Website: crate-barrel
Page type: orders-overview
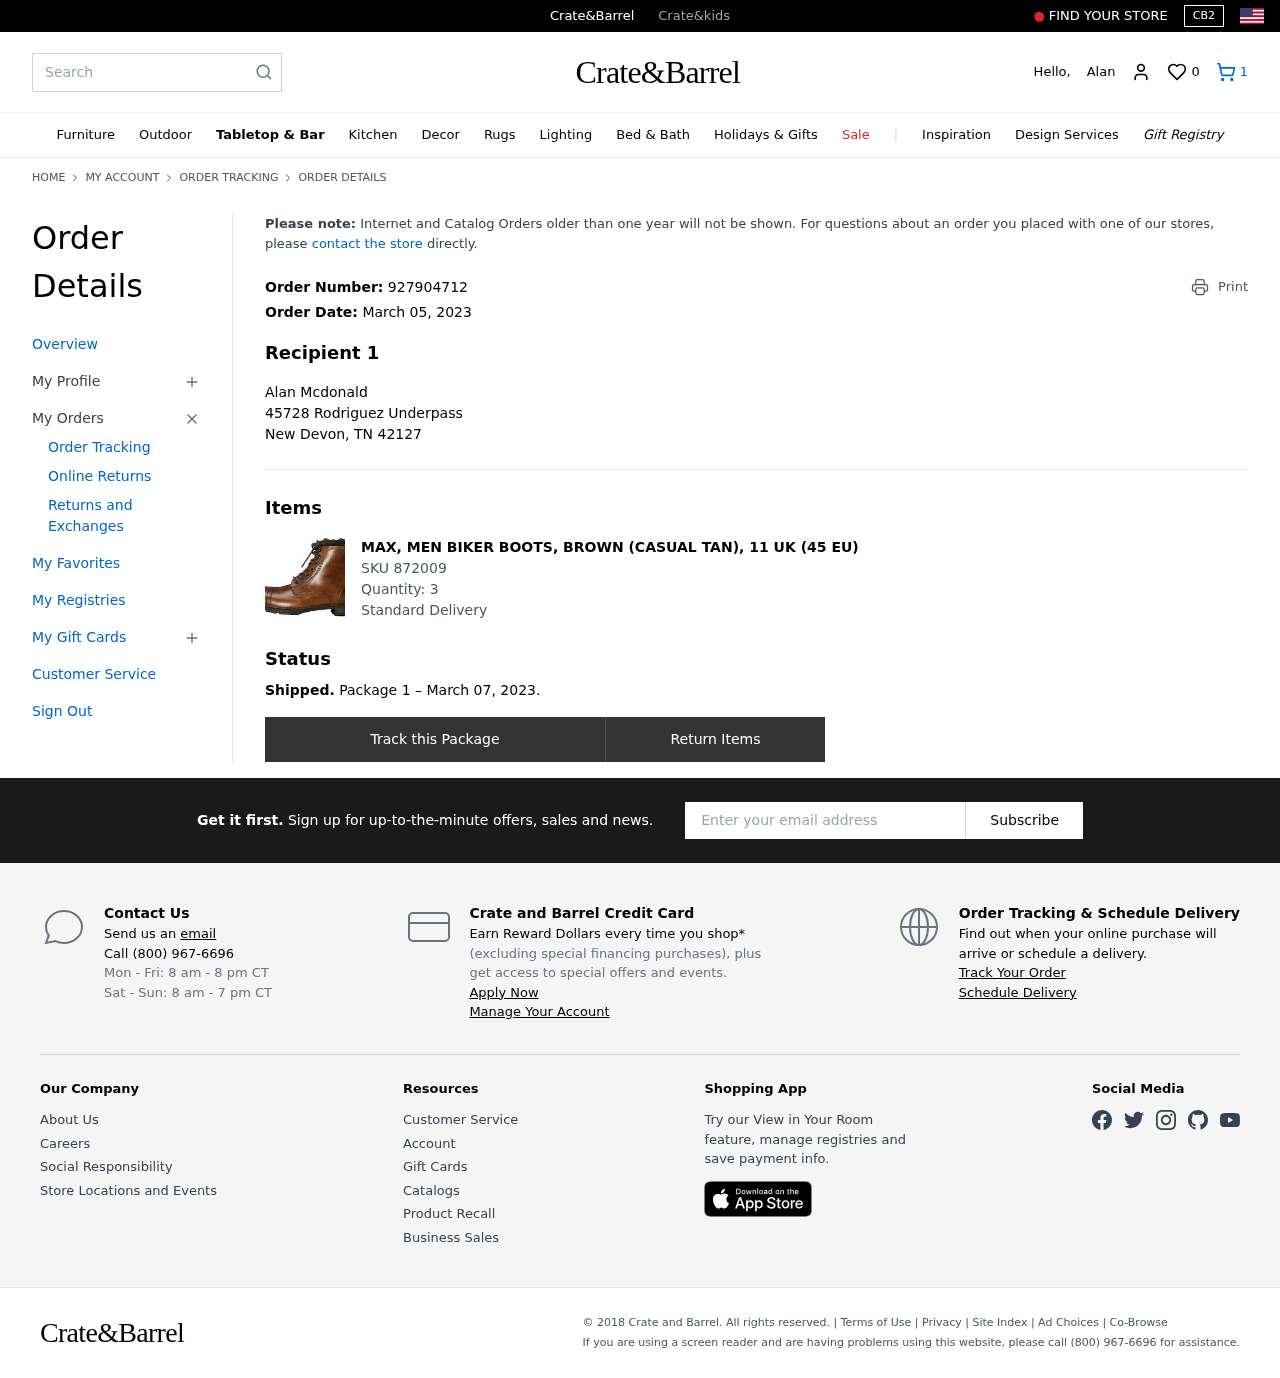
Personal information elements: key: PII_CITY_STATE_ZIP
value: New Devon, TN 42127
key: PII_FIRSTNAME
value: Alan
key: PII_FULLNAME
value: Alan Mcdonald
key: PII_STREET
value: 45728 Rodriguez Underpass
Product elements: key: PRODUCT1_NAME
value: Max, Men Biker Boots, Brown (Casual Tan), 11 UK (45 EU)
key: PRODUCT1_QUANTITY
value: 3
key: PRODUCT1_SKU
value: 872009
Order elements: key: ORDER_NUM_ITEMS
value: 1
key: ORDER_ID
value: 927904712
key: ORDER_DATE
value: March 05, 2023
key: ORDER_SHIPPING_DATE
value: March 07, 2023
Search elements: key: HEADER_SEARCH
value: Search
Other elements: key: FAVORITES_COUNT
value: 0